Field crop: tomato
Growth stage: 1
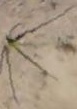
Species: cyperus